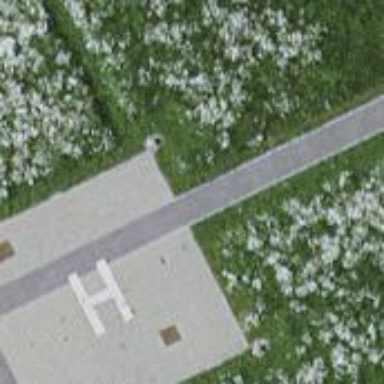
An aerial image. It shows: Image of helipad at airport.